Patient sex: F
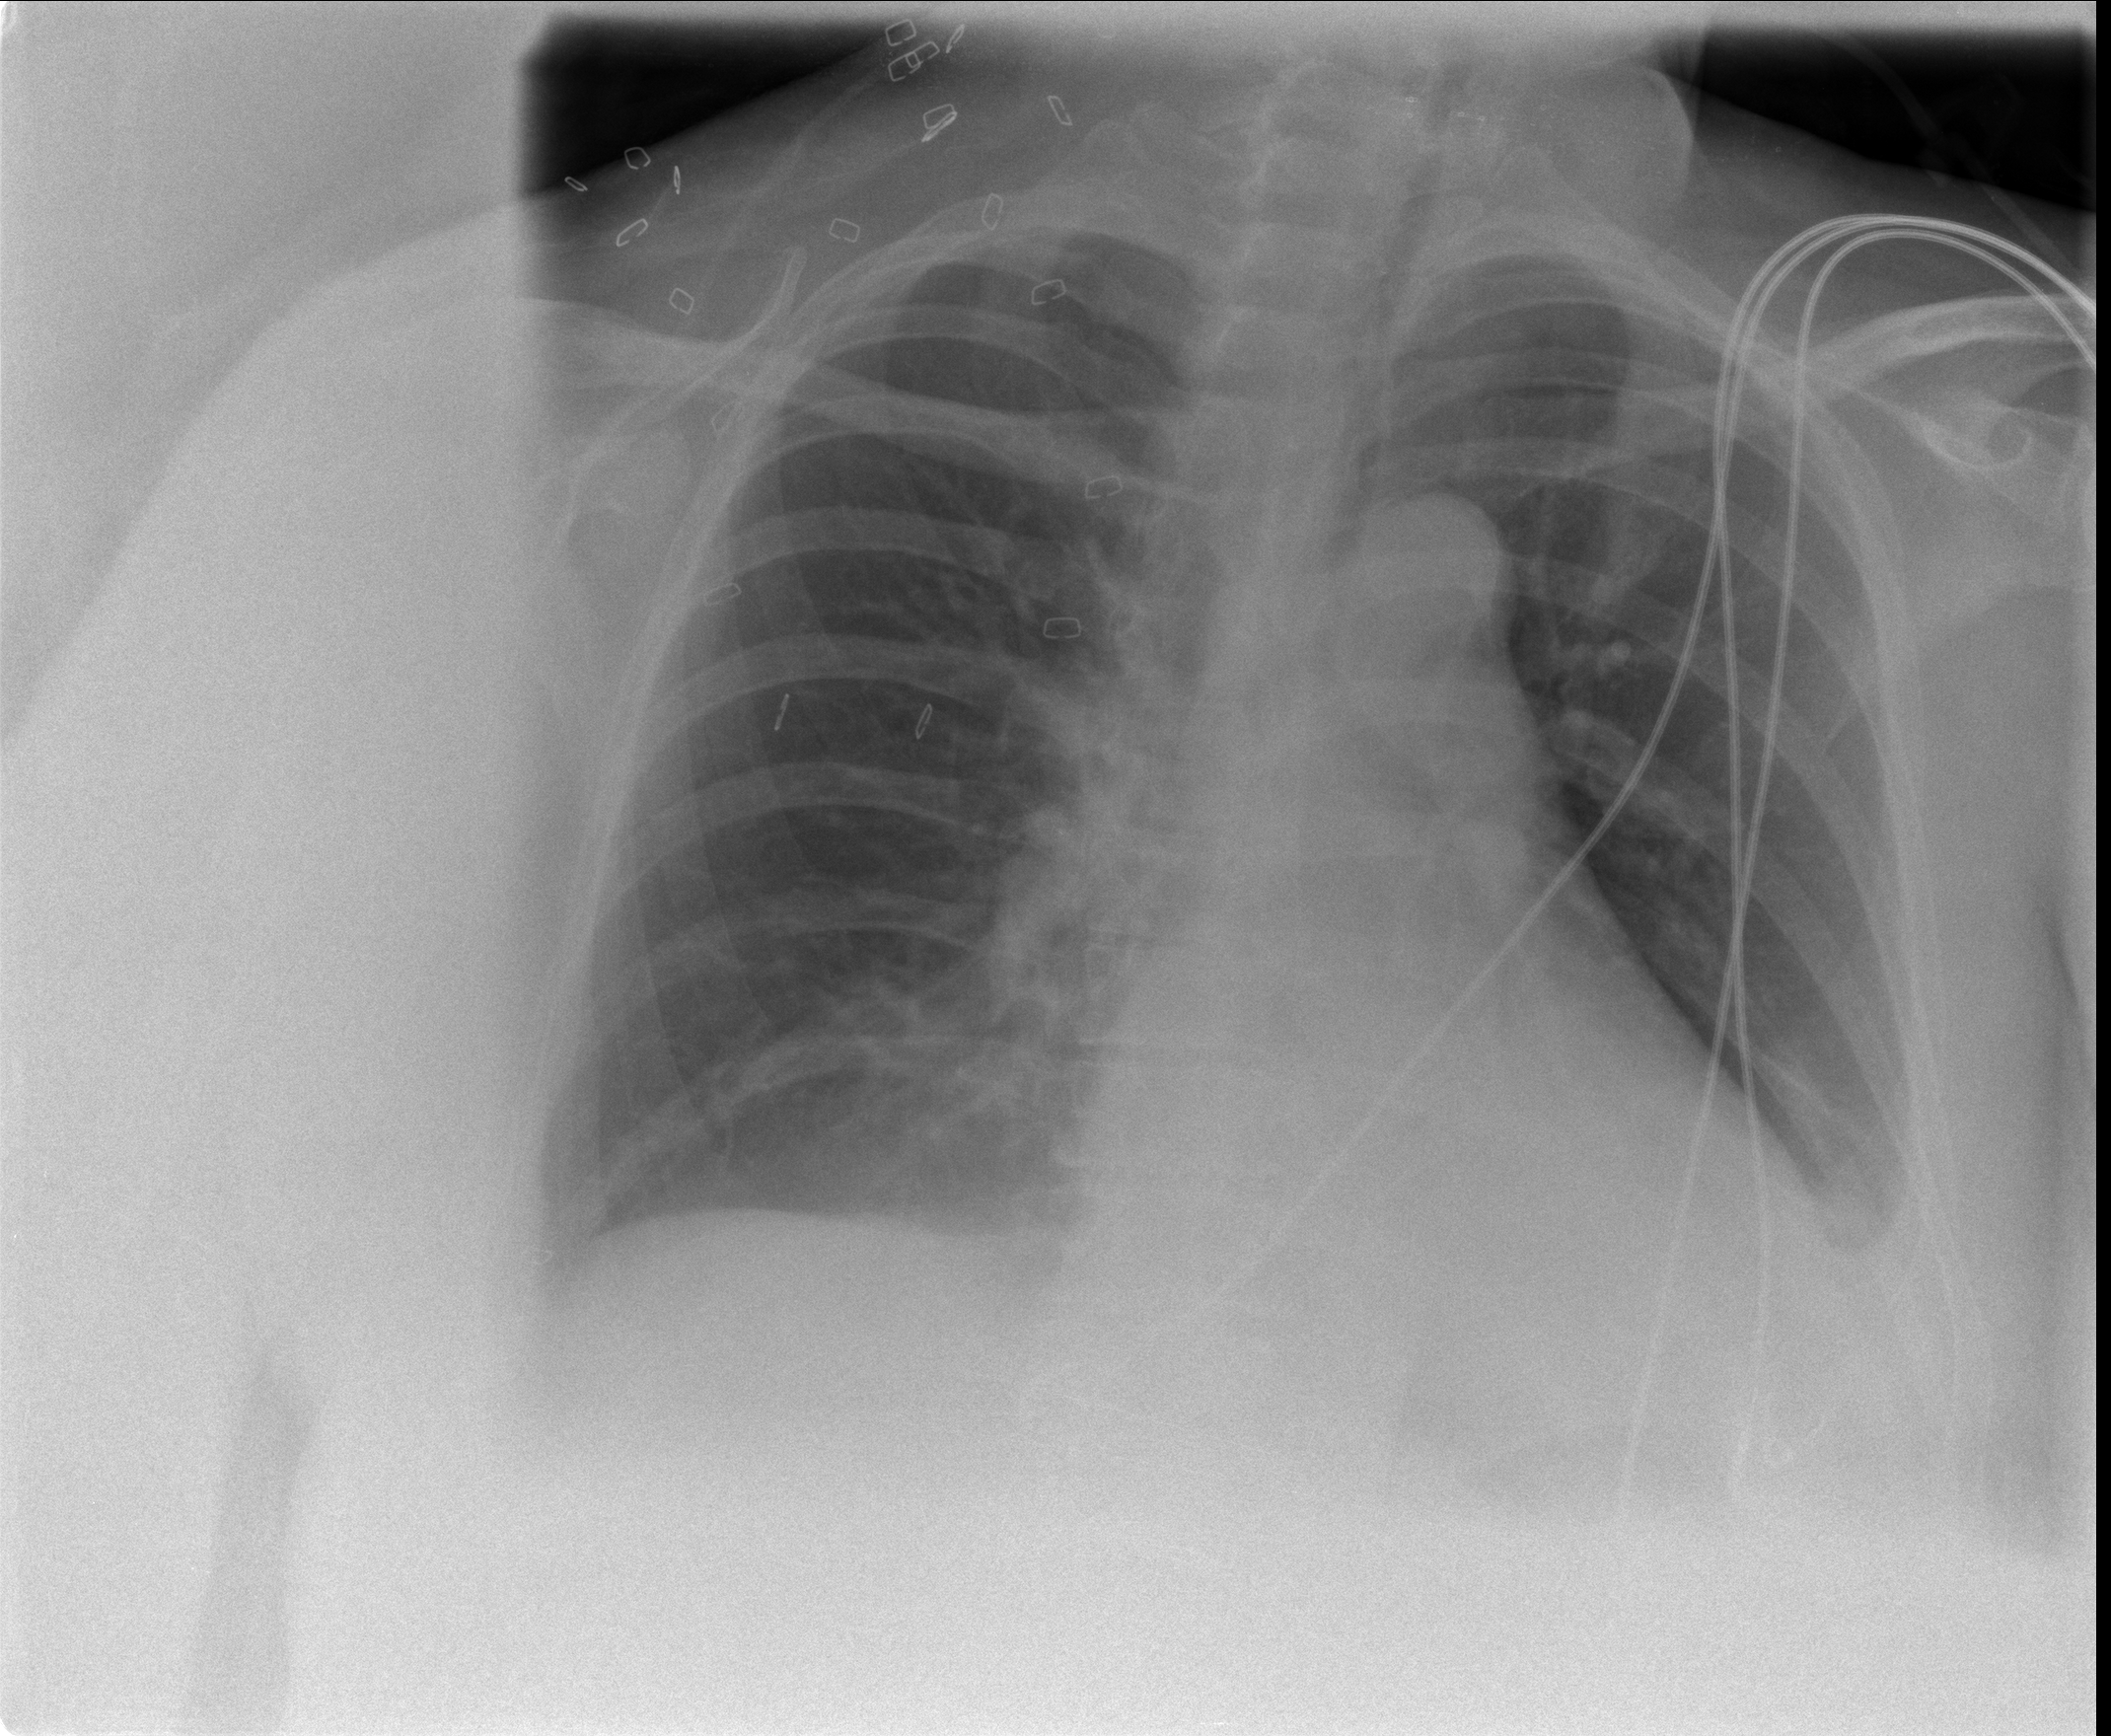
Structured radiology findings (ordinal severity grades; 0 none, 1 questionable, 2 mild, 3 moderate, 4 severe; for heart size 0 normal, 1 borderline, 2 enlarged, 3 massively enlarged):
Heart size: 1
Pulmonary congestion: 0
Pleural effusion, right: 0
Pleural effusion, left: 2
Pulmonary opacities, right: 0
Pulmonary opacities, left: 0
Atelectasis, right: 0
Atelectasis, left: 2